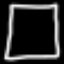
Label: square